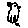
Label: bird